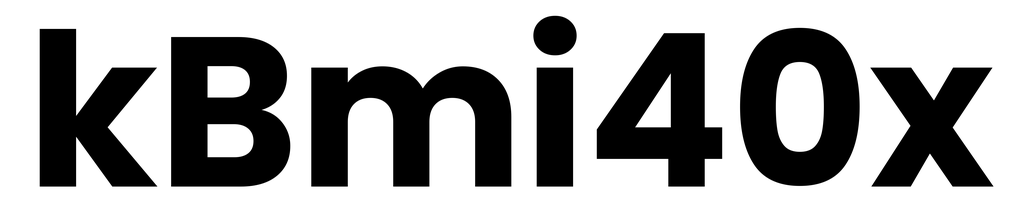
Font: Poppins-Bold